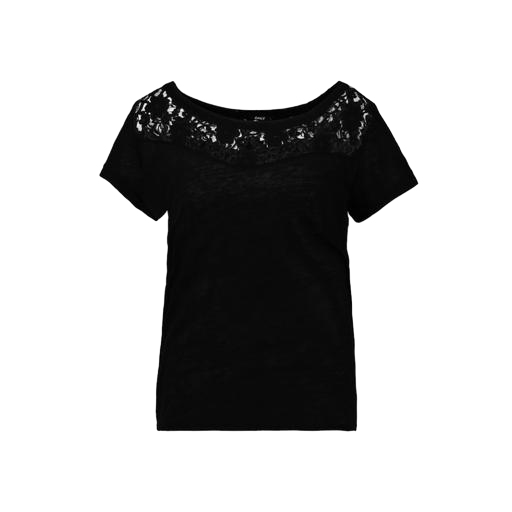
lace-yoke t-shirt, black plus size lace-yoke jersey t-shirt, black lace-yoke jersey t-shirt, white background